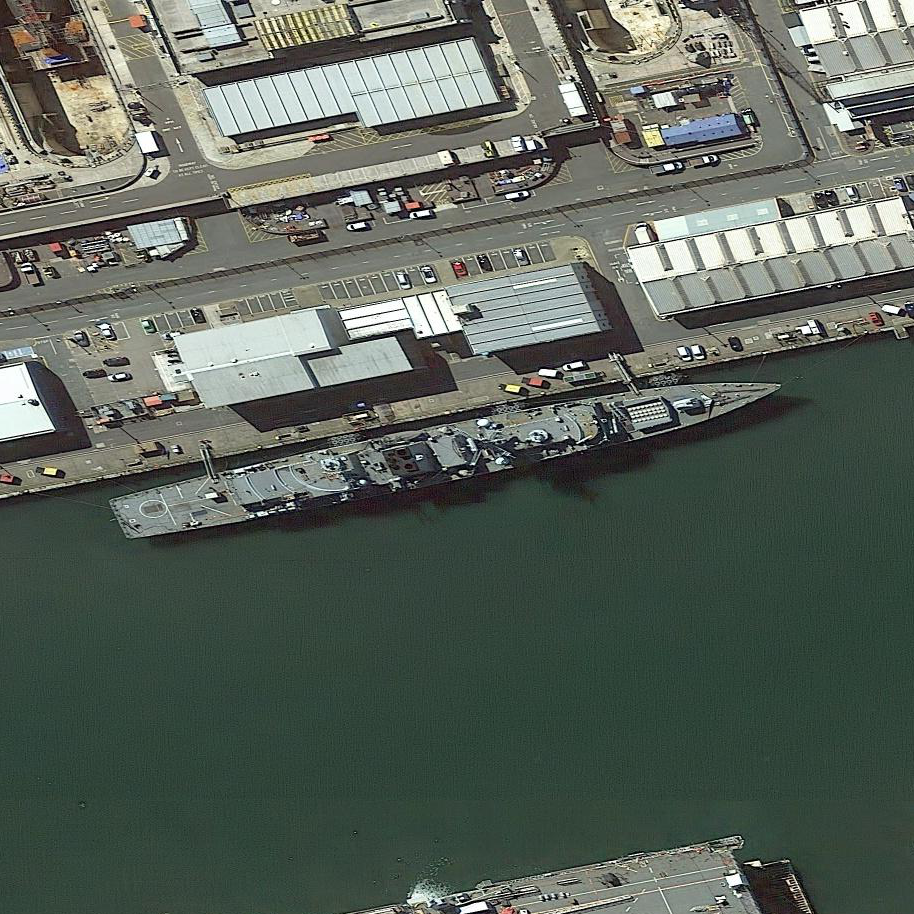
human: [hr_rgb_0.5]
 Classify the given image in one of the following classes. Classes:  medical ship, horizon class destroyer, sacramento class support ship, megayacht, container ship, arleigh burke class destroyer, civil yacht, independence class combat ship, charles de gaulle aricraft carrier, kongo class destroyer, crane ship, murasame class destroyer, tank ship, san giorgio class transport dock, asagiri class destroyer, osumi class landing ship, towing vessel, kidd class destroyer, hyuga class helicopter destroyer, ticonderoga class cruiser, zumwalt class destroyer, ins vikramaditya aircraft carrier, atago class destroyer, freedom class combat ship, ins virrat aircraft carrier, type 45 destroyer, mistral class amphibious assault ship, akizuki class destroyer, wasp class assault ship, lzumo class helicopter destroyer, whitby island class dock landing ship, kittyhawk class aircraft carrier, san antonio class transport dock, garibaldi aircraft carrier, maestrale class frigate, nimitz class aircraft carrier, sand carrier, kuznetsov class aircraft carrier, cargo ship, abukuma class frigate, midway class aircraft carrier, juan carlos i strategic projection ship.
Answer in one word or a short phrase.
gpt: Type 45 destroyer